Field crop: maize
Growth stage: 2
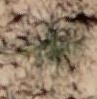
Species: salsola